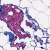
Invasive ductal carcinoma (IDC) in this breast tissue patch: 0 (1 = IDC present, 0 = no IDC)